Question: A client is requesting boxes on his website that should appear like the one below

as you can see, the box has a small arrow with a unique shape on the left hand side.
I have tried everything and visited lots of links and i can't design it.
the problem is, this box will have different sizes and that image should always be in the center of the box and should hide a portion of the border (as u can see)
please help, i am all out of options here.
Thank you,
Yasser
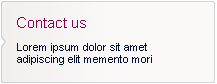
Answer: Here I made fiddle for you:
'''
<div class="box"></div>
.box{
border:solid 1px black;
position:relative;
display:block;
height:100px;
width:100px;
margin-left:5px;
}
.box:before{
content:"";
display:inline-block;
position:absolute;
border:10px solid black;
border-color:transparent transparent transparent black;
top:40px;
}
.box:after{
content:"";
display:inline-block;
position:absolute;
border:9px solid white;
border-color:transparent transparent transparent white;
top:41px;
left:-1px;
}
'''
Fiddle here <URL>
As others told ':after' and ':before' used
-edited: Dont use transform if you want full compatibility in old browsers. My example will work even in IE8(not sure about 7)